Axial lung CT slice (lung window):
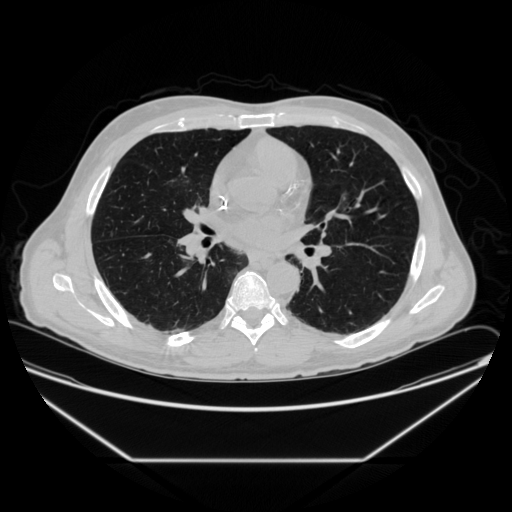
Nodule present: no